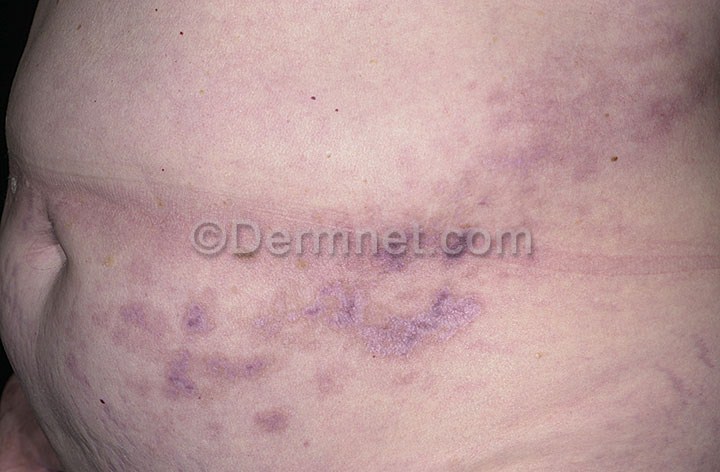
Disease: Warts Molluscum and other Viral Infections